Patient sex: M
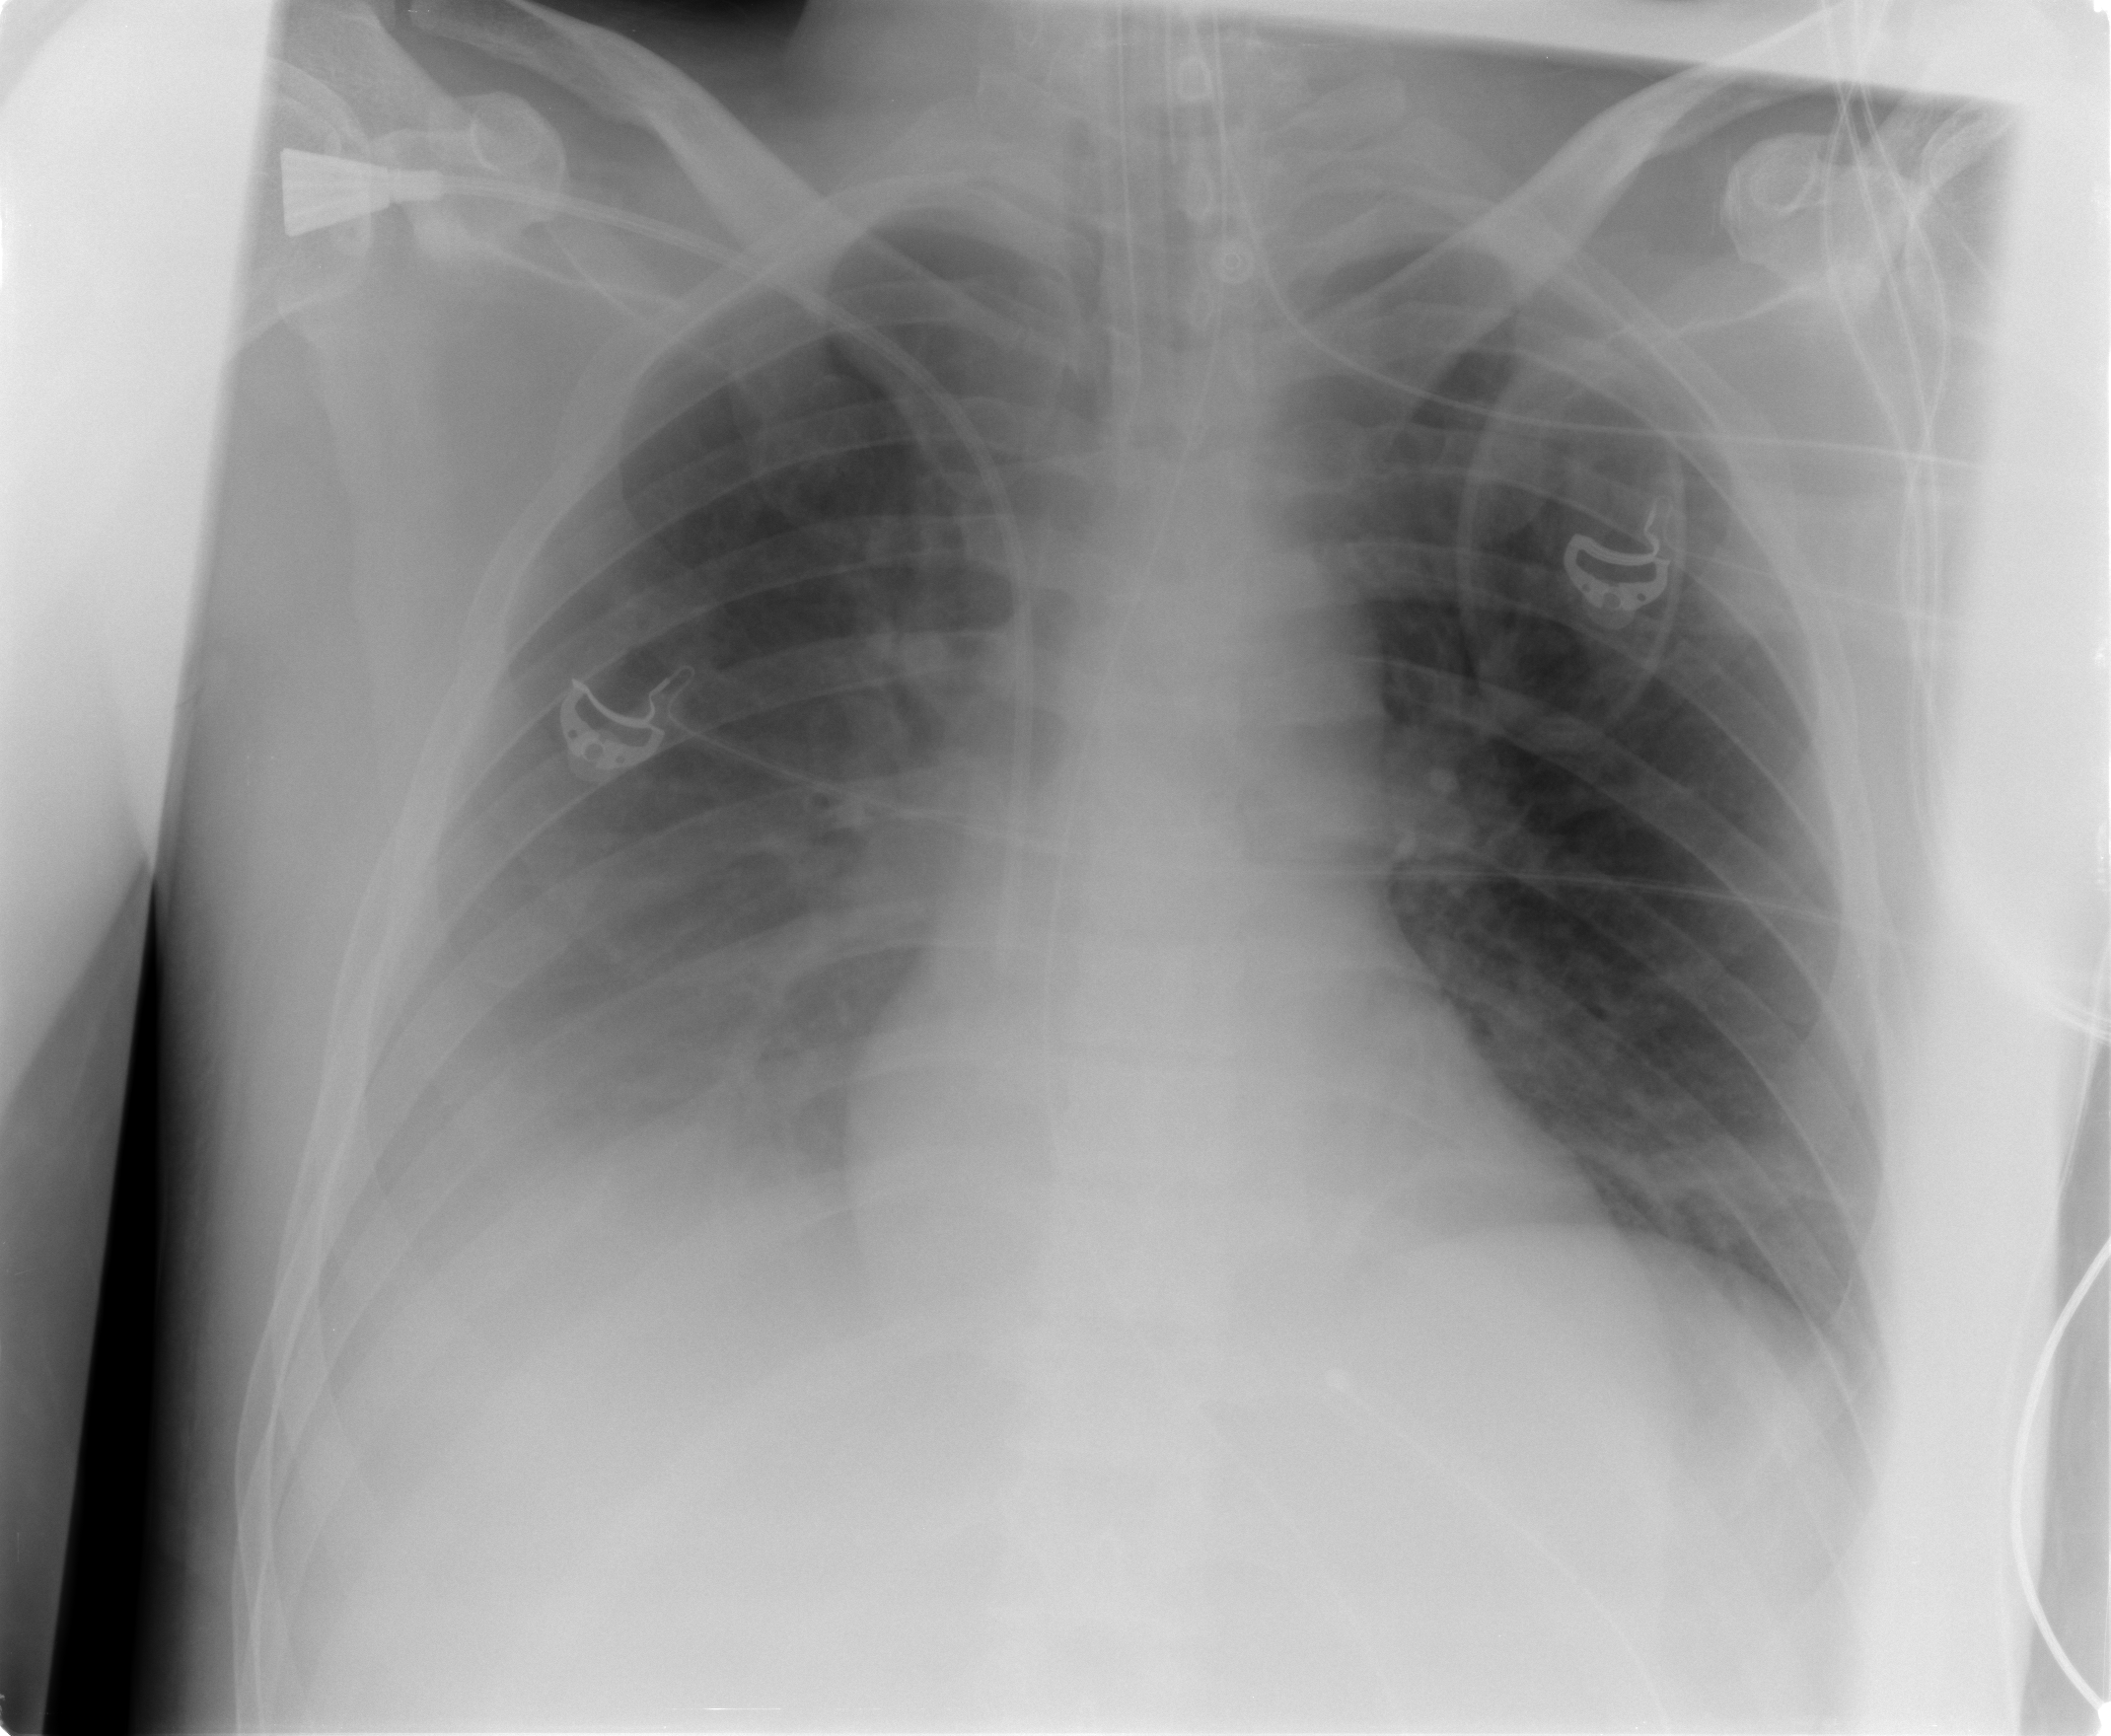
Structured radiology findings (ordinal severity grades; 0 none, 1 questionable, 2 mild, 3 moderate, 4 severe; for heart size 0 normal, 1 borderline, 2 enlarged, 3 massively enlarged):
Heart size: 0
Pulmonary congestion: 2
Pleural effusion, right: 2
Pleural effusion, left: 0
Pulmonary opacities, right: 0
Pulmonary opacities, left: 0
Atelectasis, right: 1
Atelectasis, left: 1